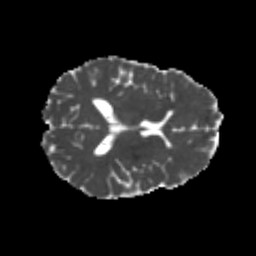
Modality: MD
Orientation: axial
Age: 21
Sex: female
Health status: healthy
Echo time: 0.074 s